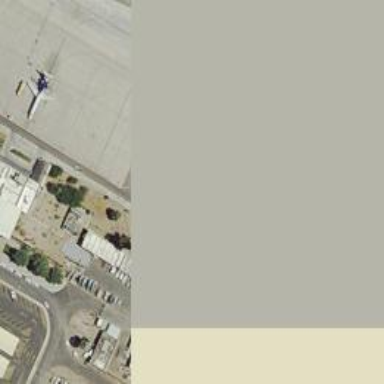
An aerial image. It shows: View of taxiway at the airport.